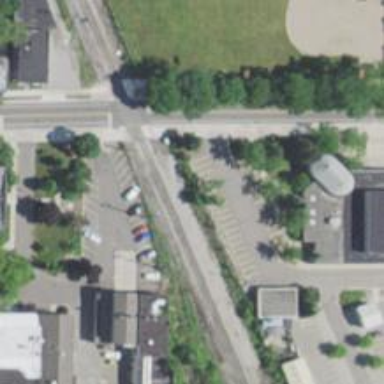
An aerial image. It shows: Crossing for the railway.